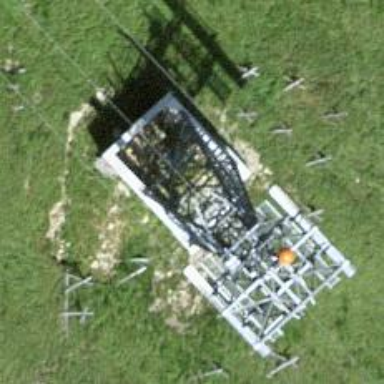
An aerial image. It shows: Pylon for aerialway.